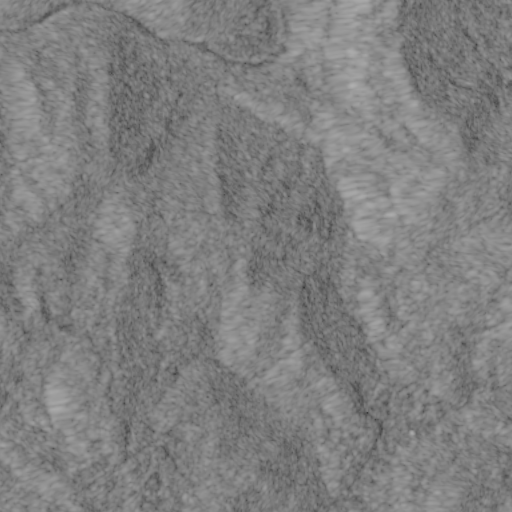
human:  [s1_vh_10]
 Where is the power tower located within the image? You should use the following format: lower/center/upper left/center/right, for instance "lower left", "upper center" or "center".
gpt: The power tower is located in the lower right of the image.
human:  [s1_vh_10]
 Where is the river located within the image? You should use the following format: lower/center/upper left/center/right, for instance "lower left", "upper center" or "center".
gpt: The river is located in the upper of the image.
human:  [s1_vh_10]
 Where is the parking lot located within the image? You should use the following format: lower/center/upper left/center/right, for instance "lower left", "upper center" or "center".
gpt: There is no parking lot in the image.

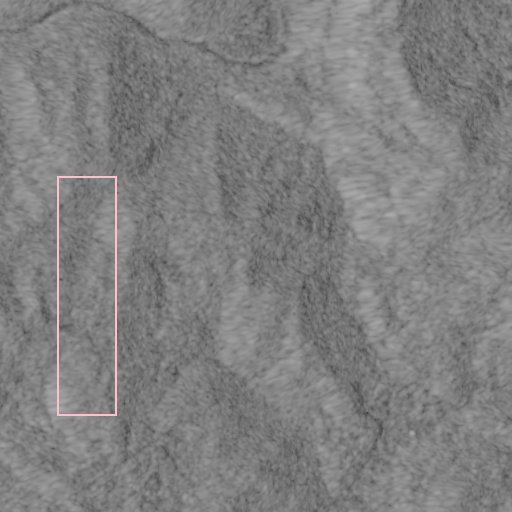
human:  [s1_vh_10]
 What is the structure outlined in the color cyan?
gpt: There is no cyan outline.
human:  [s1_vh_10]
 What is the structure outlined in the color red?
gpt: There is no structure outlined in red.